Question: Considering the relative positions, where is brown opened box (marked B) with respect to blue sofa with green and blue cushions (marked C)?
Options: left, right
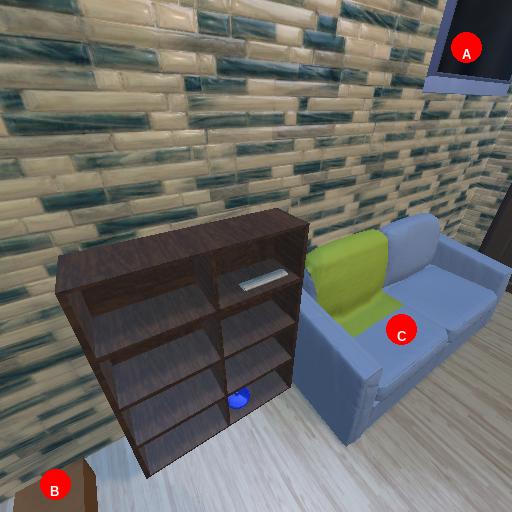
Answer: left